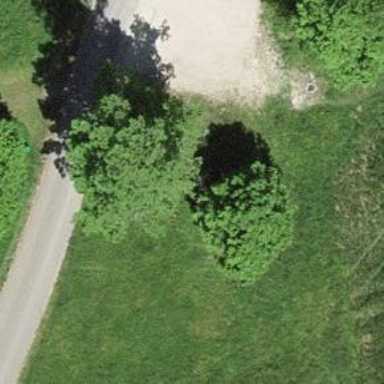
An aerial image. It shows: Brown bench in the vicinity.